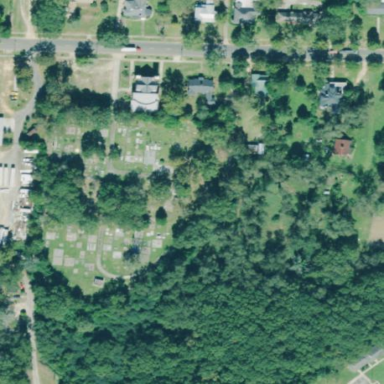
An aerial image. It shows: Cemetery.